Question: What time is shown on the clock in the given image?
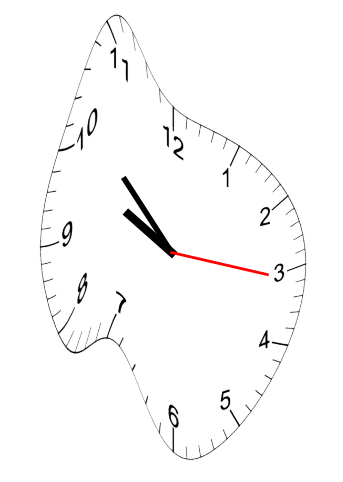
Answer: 09:52:16